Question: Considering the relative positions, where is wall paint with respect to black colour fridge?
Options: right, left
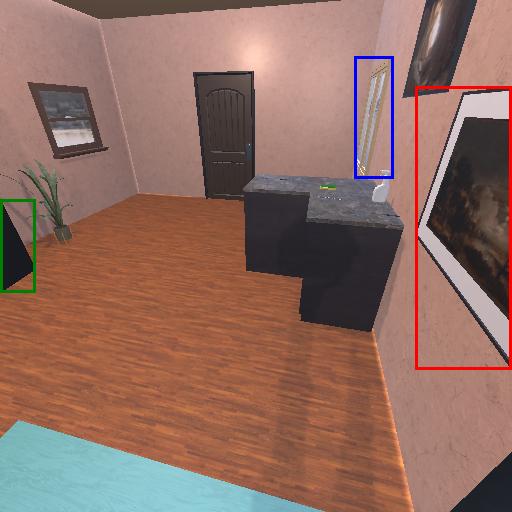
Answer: right